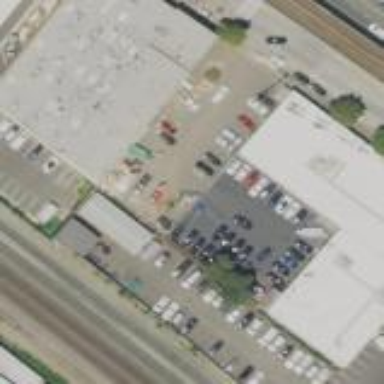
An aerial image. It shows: Building with furniture shop.